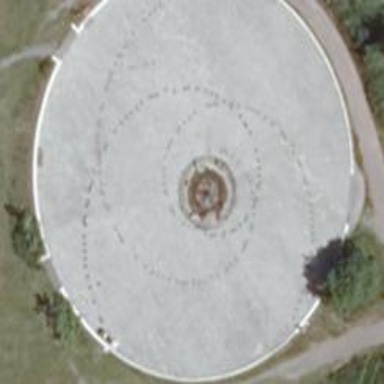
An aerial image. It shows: Fountain.